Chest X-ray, PA view. Patient: 63 years old, sex F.
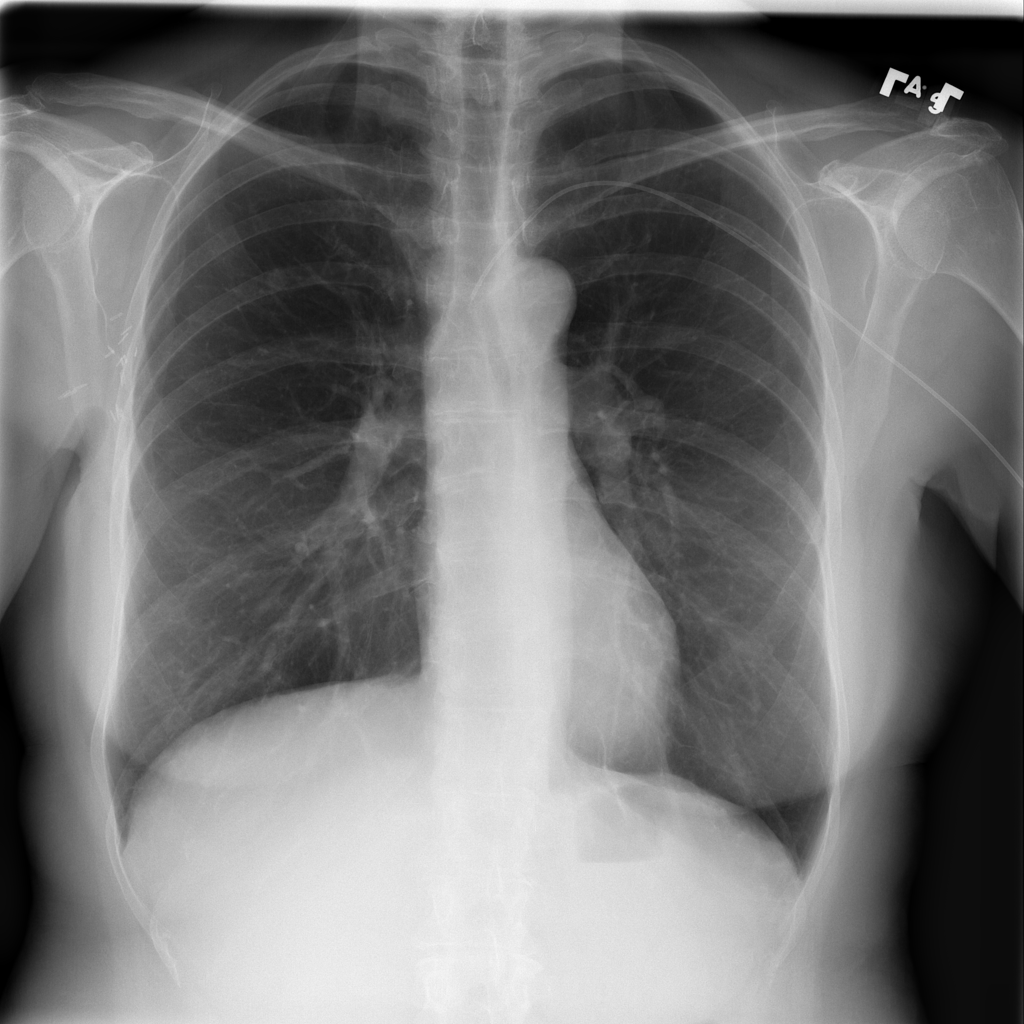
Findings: Nodule